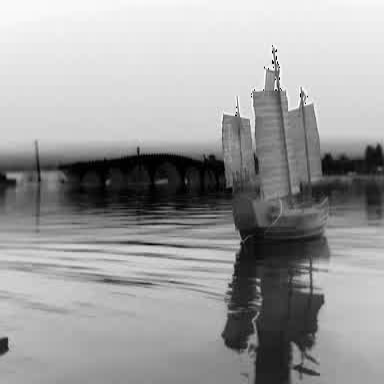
There is a sailboat in the infrared image.